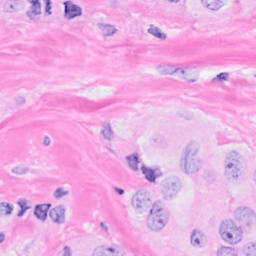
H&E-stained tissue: Breast